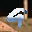
Label: 9